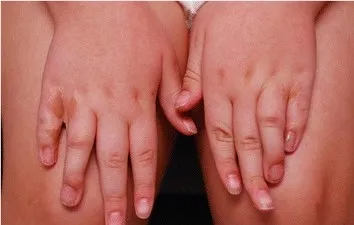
Camptodactyly with evidence of previous syndactyly.
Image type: medical_photograph (other_medical_photograph)